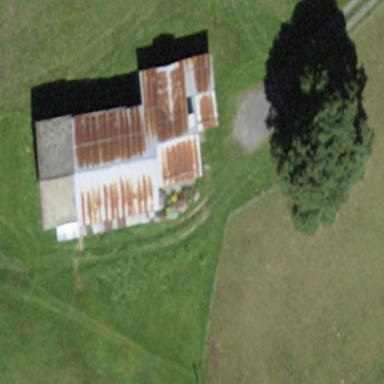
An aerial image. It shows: Detached building.